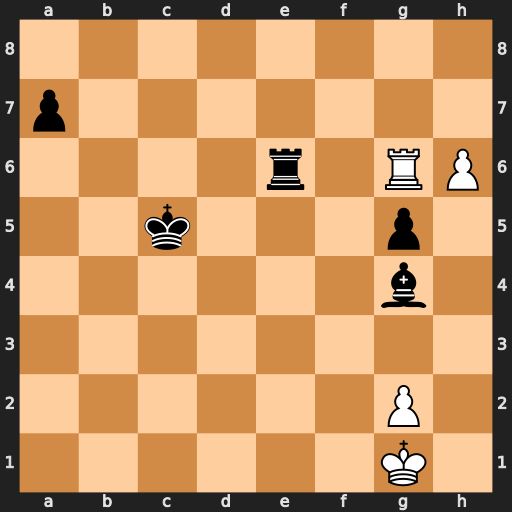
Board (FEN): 8/p7/4r1RP/2k3p1/6b1/8/6P1/6K1
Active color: w
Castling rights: -
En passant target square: -
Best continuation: Rxe6 Bxe6 h7